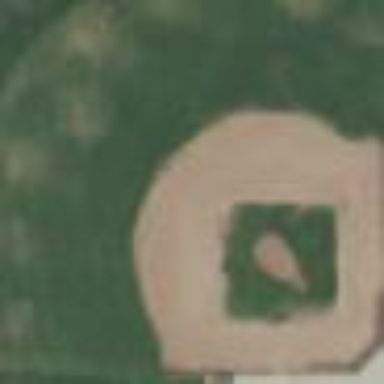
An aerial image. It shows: Gravel baseball pitch for leisure land.